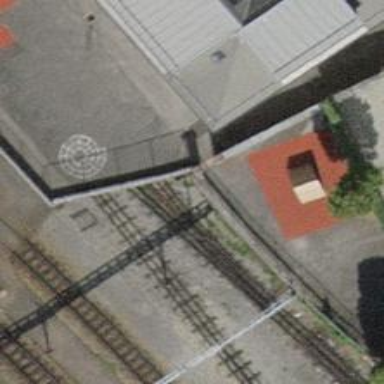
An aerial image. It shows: Narrow-gauge railway service yard with 1 track. The railway is electrified with contact line.